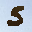
Label: 5